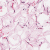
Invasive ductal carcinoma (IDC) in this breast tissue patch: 0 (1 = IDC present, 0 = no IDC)